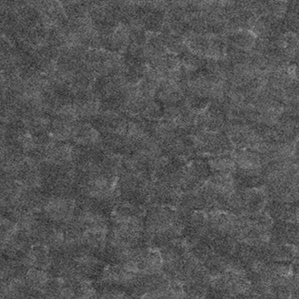
Label: frost